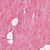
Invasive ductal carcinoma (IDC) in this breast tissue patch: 0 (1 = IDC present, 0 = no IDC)